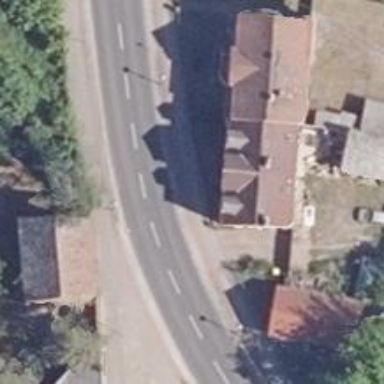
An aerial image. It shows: Residential road with asphalt surface. There is cycle track on both sides of the road.